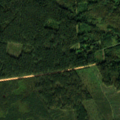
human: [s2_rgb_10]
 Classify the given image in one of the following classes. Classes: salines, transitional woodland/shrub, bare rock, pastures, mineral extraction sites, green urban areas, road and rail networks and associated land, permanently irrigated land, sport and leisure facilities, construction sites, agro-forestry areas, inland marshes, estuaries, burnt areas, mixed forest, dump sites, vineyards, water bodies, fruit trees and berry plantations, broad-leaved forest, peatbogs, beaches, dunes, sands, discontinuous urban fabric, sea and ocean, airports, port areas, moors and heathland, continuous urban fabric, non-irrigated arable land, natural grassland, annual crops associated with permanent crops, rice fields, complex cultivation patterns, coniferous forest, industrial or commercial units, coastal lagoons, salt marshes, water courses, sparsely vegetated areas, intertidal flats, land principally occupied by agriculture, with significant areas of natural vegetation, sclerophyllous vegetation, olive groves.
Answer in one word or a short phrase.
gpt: broad-leaved forest, coniferous forest, mixed forest, transitional woodland/shrub